Field crop: maize
Growth stage: 2
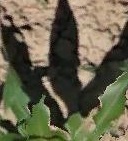
Species: maize